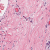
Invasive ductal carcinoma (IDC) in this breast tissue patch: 0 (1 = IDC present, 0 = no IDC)